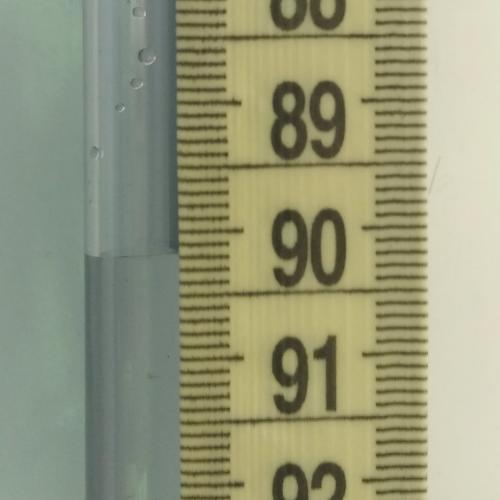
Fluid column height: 90.2 cm